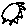
Label: sun